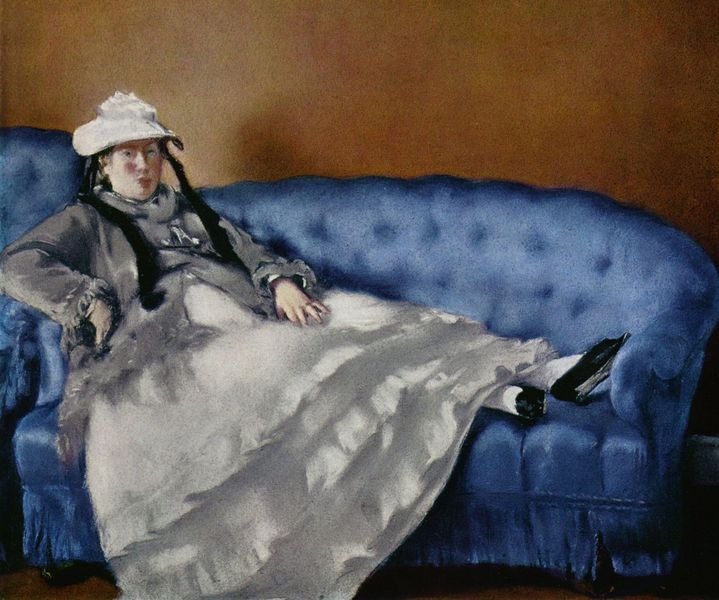
Titel: Porträt der Mme Manet auf blauem Sofa
Künstler: Édouard Manet
Standort: Paris
Institution: Musée d'Orsay
Schlagwörter: akt, blau, gemälde, hand, schatten, weiß, gelb, mädchen, ocker, sitzen, braun, degas, frau, frisur, grau, haar, hintergrund, hut, kleid, licht, mund, orange, raum, renoir, schwarz, stützen, zimmer, blick, dame, rot, beige, haube, rock, schleife, jacke, kappe, mütze, wand, arm, augen, gesicht, kleidung, mensch, bildnis, hände, portrait, porträt, öl, boden, fransen, haare, pose, sessel, sitzend, innen, frontal, lippen, rouge, seide, beine, hellblau, füße, wangen, ruhe, sofa, liegen, schuhe, zöpfe, klein, weis, dick, dunkelblau, polster, tapete, weiblich, glanz, manet, lack, couch, edel, gesteppt, rüschen, liegend, canapee, divan, ring, strümpfe, unterrock, porzellan, schuh, tracht, entspannt, verschwommen, ausgestreckt, rotbraun, kanape, volant, bänder, ausruhen, liegt, plakativ, bräunlich, batist, and, vorne, blöd, lackschuh, liegesofa, psieren, bekleidet, kanapee, gekleidet, coach, blasiert, entspannen, frasen, bodenw, haarzöpfe, battist, plakati, leigt